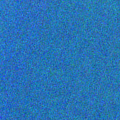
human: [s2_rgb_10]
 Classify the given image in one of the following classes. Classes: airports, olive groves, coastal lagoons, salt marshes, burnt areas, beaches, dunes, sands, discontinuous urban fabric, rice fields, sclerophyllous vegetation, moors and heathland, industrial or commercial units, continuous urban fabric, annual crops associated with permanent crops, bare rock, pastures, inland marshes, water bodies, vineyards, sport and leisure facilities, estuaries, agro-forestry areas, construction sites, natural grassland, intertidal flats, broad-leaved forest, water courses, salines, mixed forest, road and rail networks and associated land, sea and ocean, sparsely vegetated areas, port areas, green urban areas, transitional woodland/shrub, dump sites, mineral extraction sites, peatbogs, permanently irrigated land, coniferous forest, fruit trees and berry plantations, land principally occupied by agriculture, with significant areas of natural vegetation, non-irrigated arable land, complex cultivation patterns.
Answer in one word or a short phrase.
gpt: sea and ocean